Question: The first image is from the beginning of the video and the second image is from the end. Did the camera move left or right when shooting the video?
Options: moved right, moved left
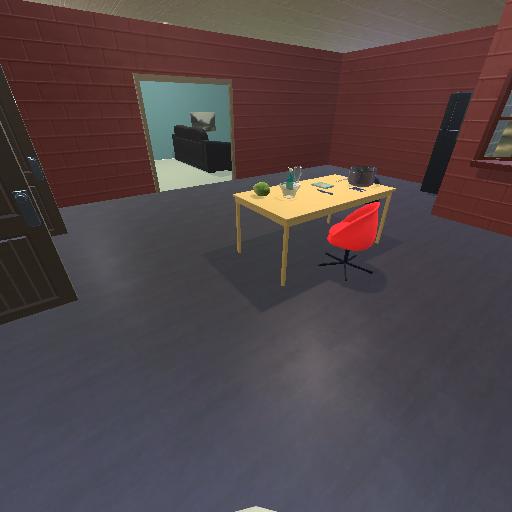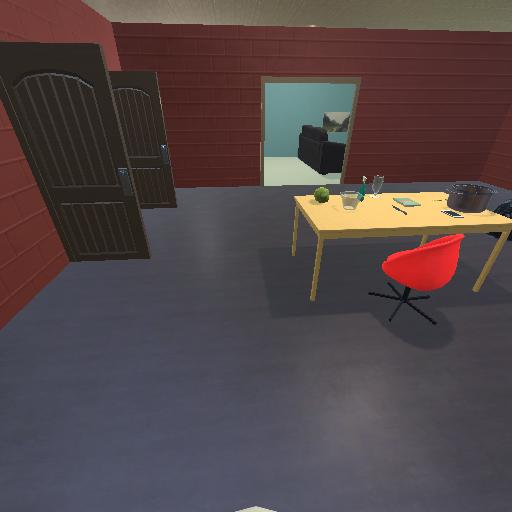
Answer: moved right